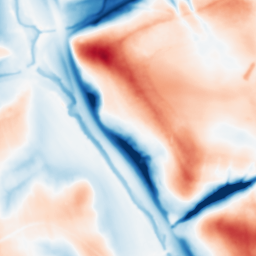
Category: multiscale
Decomposition family: dog
Decomposition parameters: sigma_low: 1
sigma_high: 20
Upsampling method: bicubic_3x
Upsampling parameters: scale: 3
Upsampling scale: 3